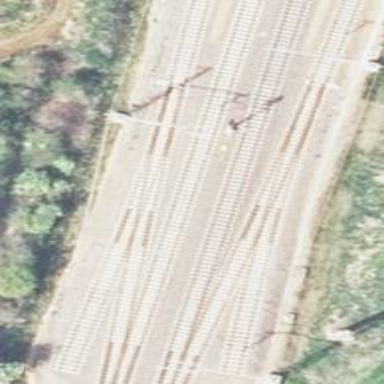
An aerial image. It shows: Railway signal with block marker train protection type.